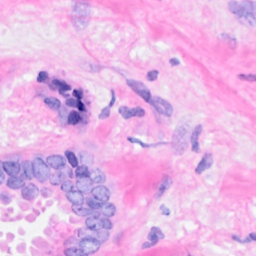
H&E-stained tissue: Breast